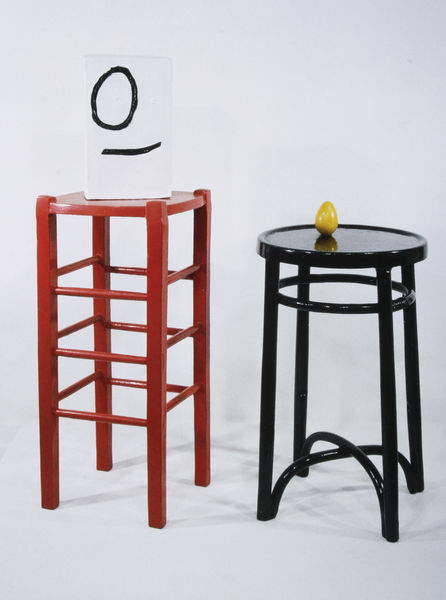
Titel: Monsieur, Madame
Künstler: Joan Miró
Standort: Barcelona
Institution: Fundació Joan Miró
Schlagwörter: schatten, weiß, gelb, hintergrund, holz, lampe, schwarz, stuhl, stühle, zeichnung, rot, möbel, auge, kreis, rund, sitz, sitze, zwei, farben, formen, hocker, plastik, foto, linie, gebogen, bauhaus, weß, thonet, fotographie, gegenstand, hochglanz, streben, design, lackiert, abbildung, installation, sitzmöbel, gegenstände, eier, querstreben, kringel, elipse, spiegelei, ready made, strukturen, barhocker, objektkunst, unterschiede, gelbes ei, smile, ei